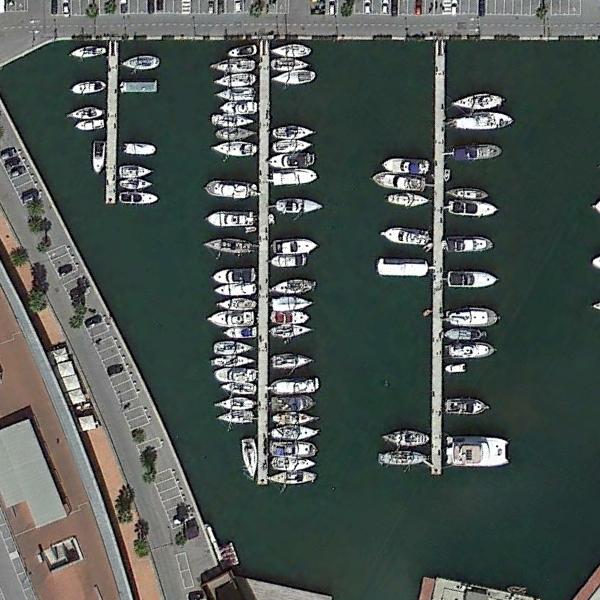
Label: Port